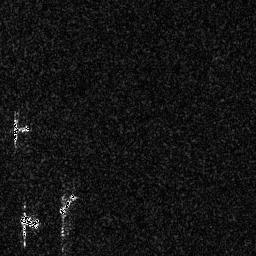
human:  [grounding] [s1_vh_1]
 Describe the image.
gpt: In the satellite image, there is  <ref>1 small ship </ref> <box>[[4, 46, 11, 54, 0]]</box> located at left,  <ref>2 small ship </ref> <box>[[22, 74, 29, 83, 0], [7, 83, 14, 89, 0]]</box> located at bottom left.